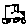
Label: car